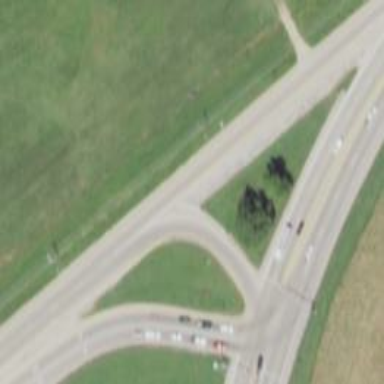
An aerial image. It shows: Primary link highway.